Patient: sex M, age 81
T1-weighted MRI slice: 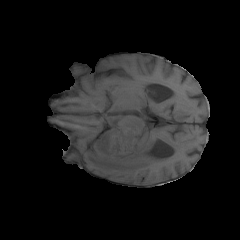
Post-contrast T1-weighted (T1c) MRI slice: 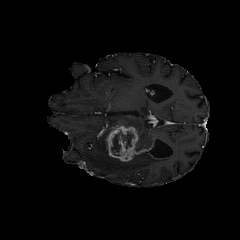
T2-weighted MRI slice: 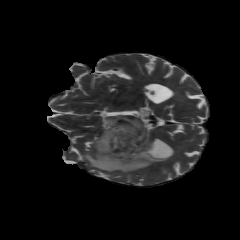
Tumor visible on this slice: yes
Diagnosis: Glioblastoma, IDH-wildtype
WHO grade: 4